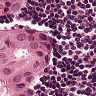
Metastatic tissue present: yes